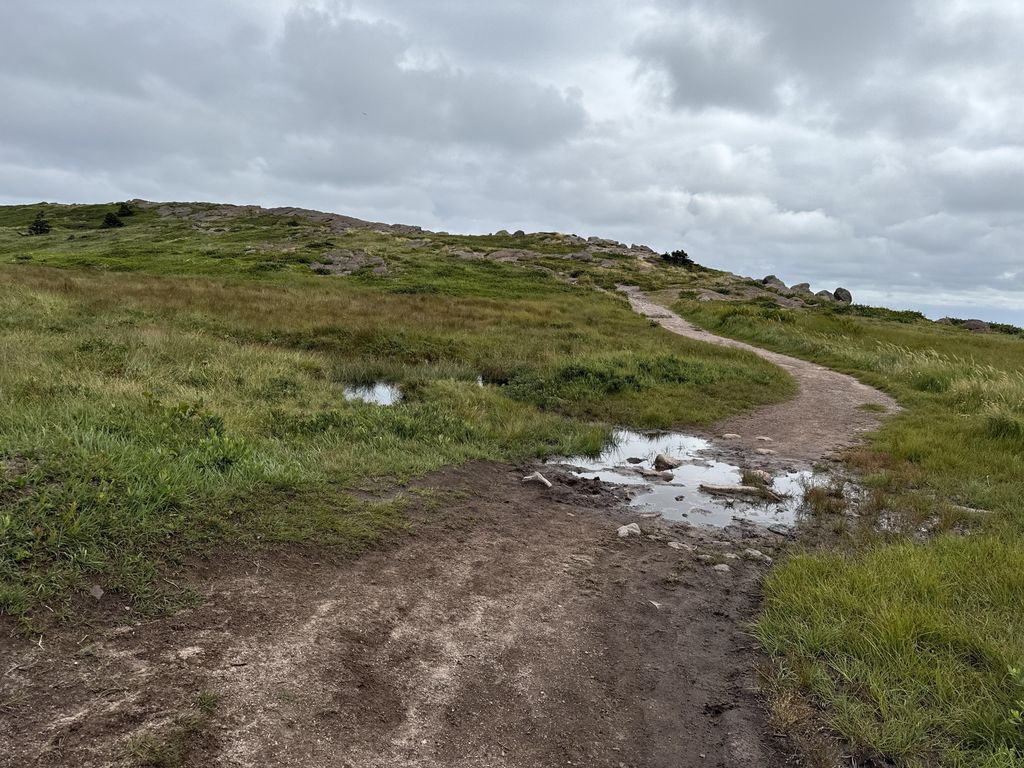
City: st_johns